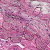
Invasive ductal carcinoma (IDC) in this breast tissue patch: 0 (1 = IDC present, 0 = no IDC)